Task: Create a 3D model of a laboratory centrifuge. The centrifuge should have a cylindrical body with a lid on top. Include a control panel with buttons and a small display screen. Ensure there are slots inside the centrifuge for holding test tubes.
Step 519:
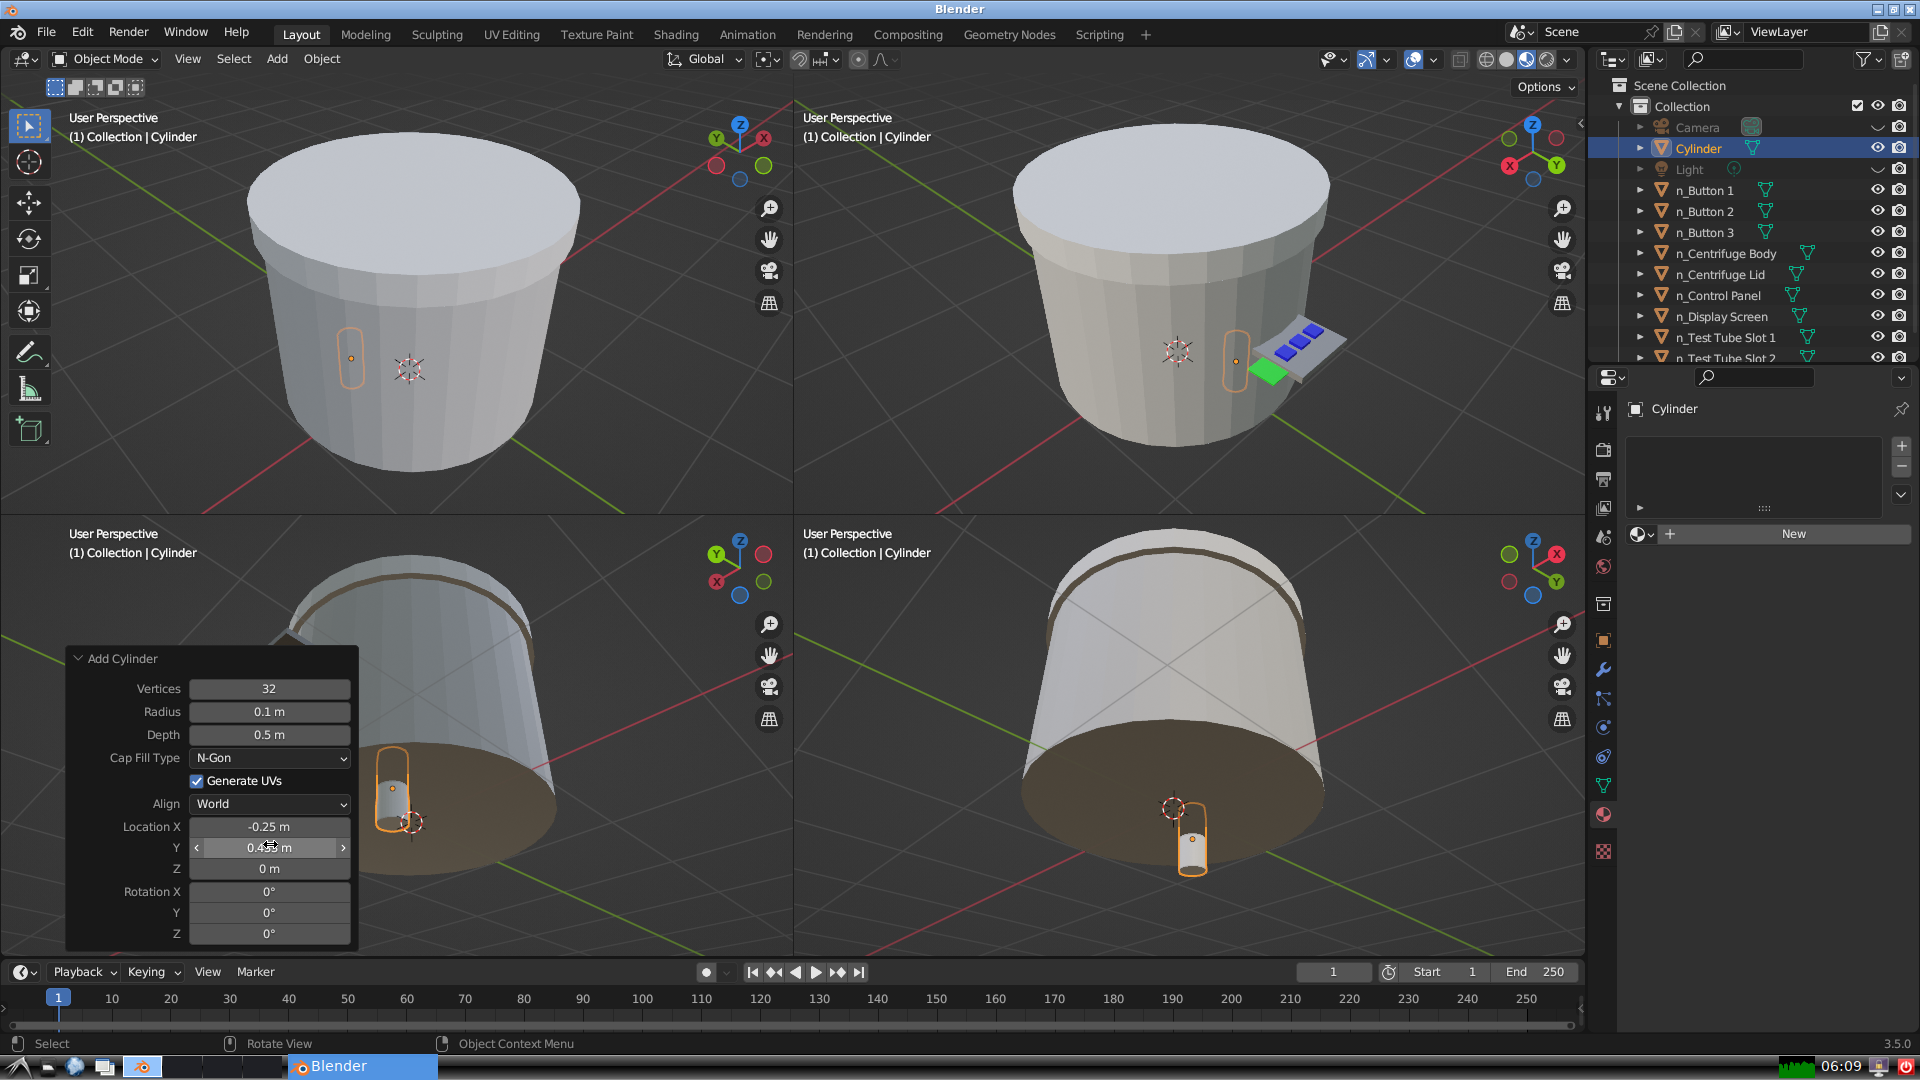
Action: {"mouse_move": [270, 868]}